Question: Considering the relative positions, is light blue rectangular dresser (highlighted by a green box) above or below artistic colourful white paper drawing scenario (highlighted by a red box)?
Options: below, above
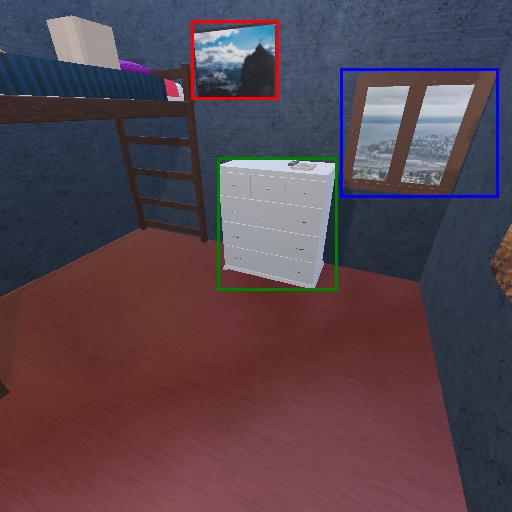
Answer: below